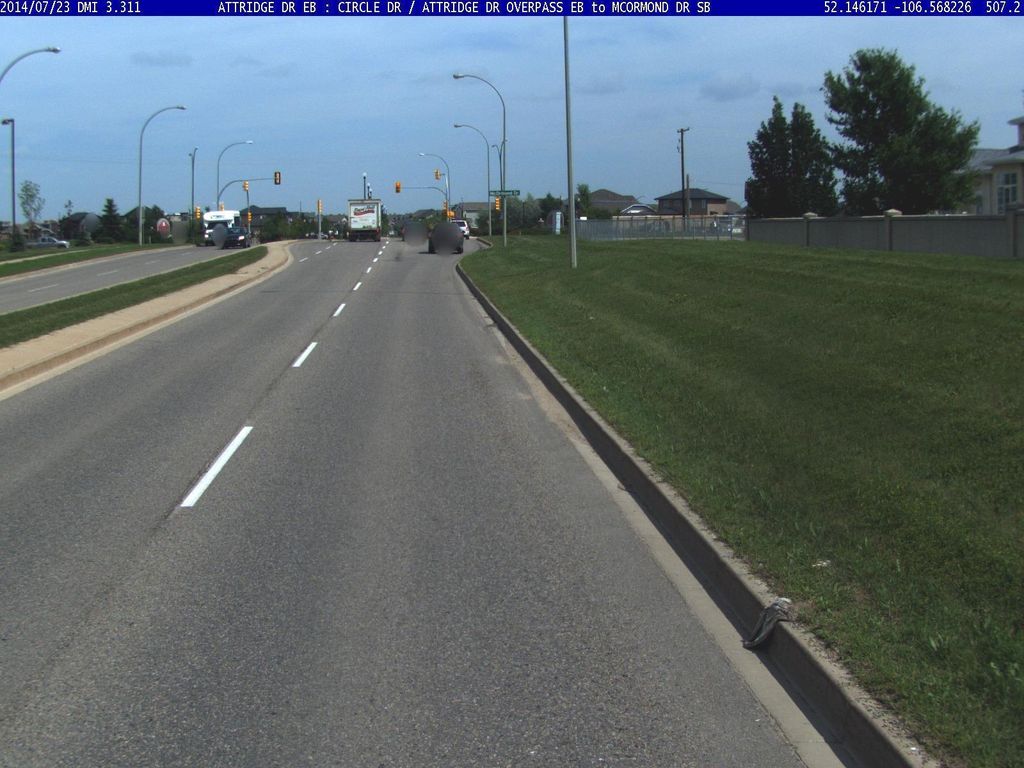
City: saskatoon